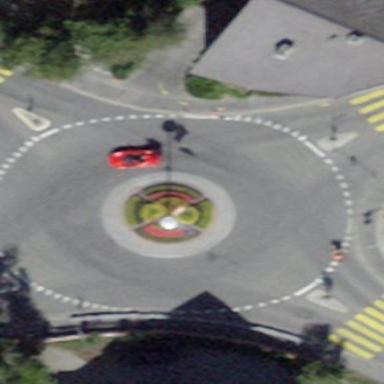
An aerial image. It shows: Tertiary road with asphalt surface leading to roundabout.